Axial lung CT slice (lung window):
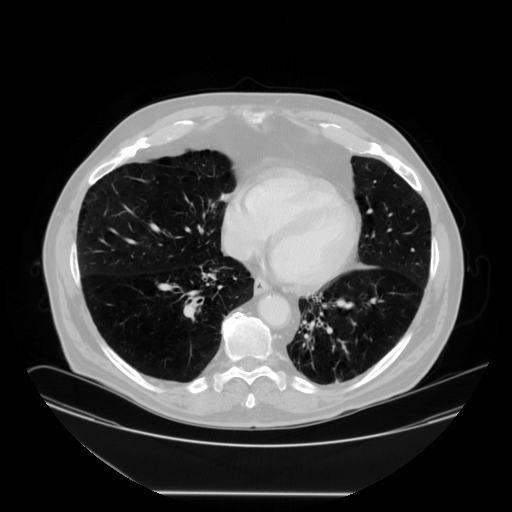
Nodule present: no